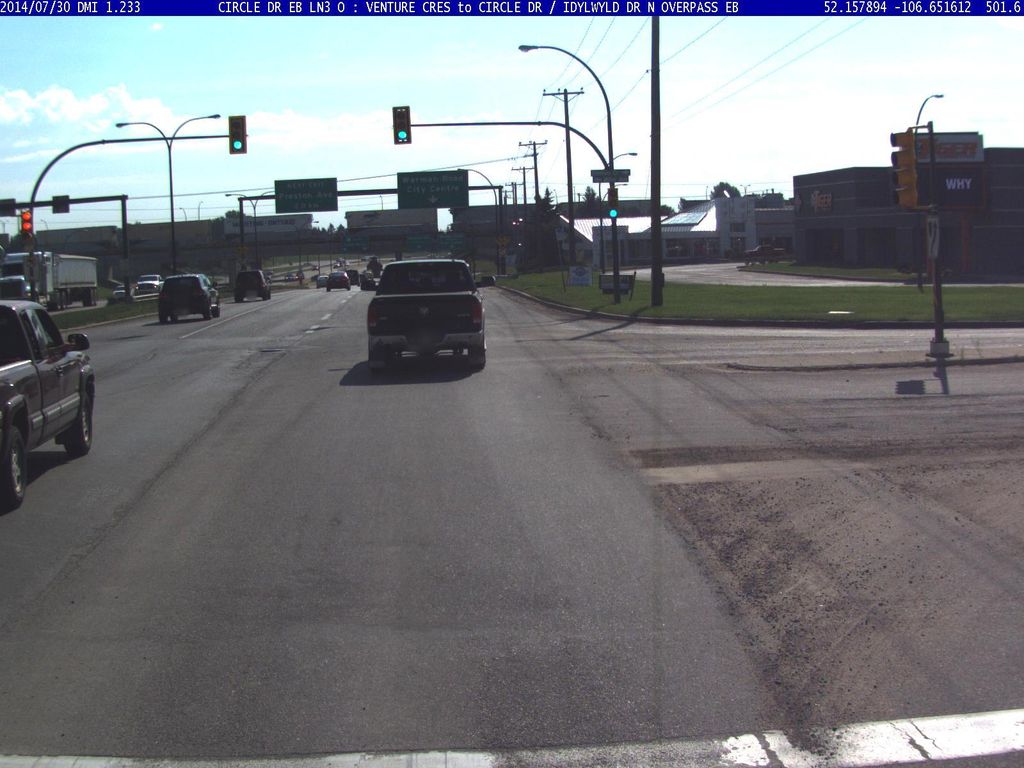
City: saskatoon